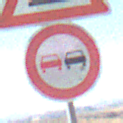
Verkehrszeichen: Ueberholverbot
Zusatzzeichen oben: UnebeneFahrbahn
Umgebung: Outdoor, Nature
Tageszeit: Midday
Wetter: Clear
Licht: Natural
Jahreszeit: NotSpecified
Kontrast: HighContrast